Question: I would like to restrict client side error message on Weblogic.
I havent found any solution on it. In that image, would like to suppress bea_fault:stacktrace part.

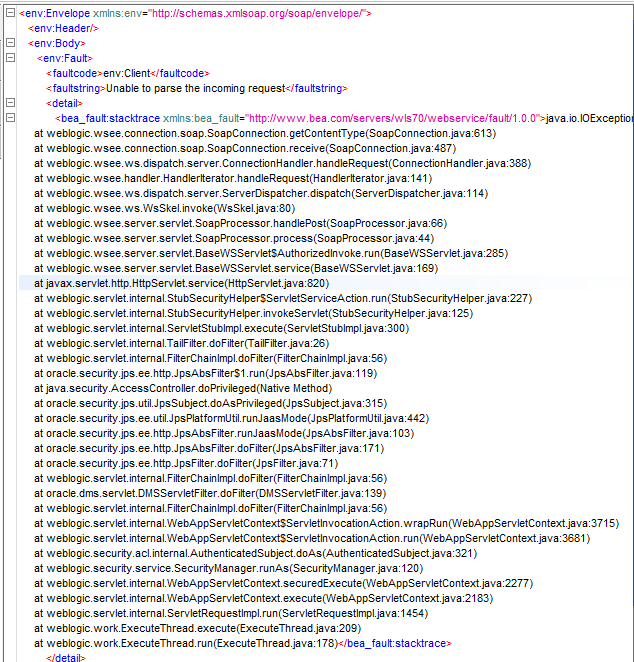
Answer: First of all, you have not explicitly specified which web service technology you are using. I guess that is jax-rpc.
So, i think, you can solve by following ways.
By editing web.xml, you can get response message. ExceptionHandler must be implements javax.servlet.Filter.
'''
<filter>
<filter-name>ExceptionHandler</filter-name>
<filter-class>ExceptionHandler</filter-class>
</filter>
<filter-mapping>
<filter-name>ExceptionHandler</filter-name>
<url-pattern>*</url-pattern>
</filter-mapping>
'''